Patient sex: M
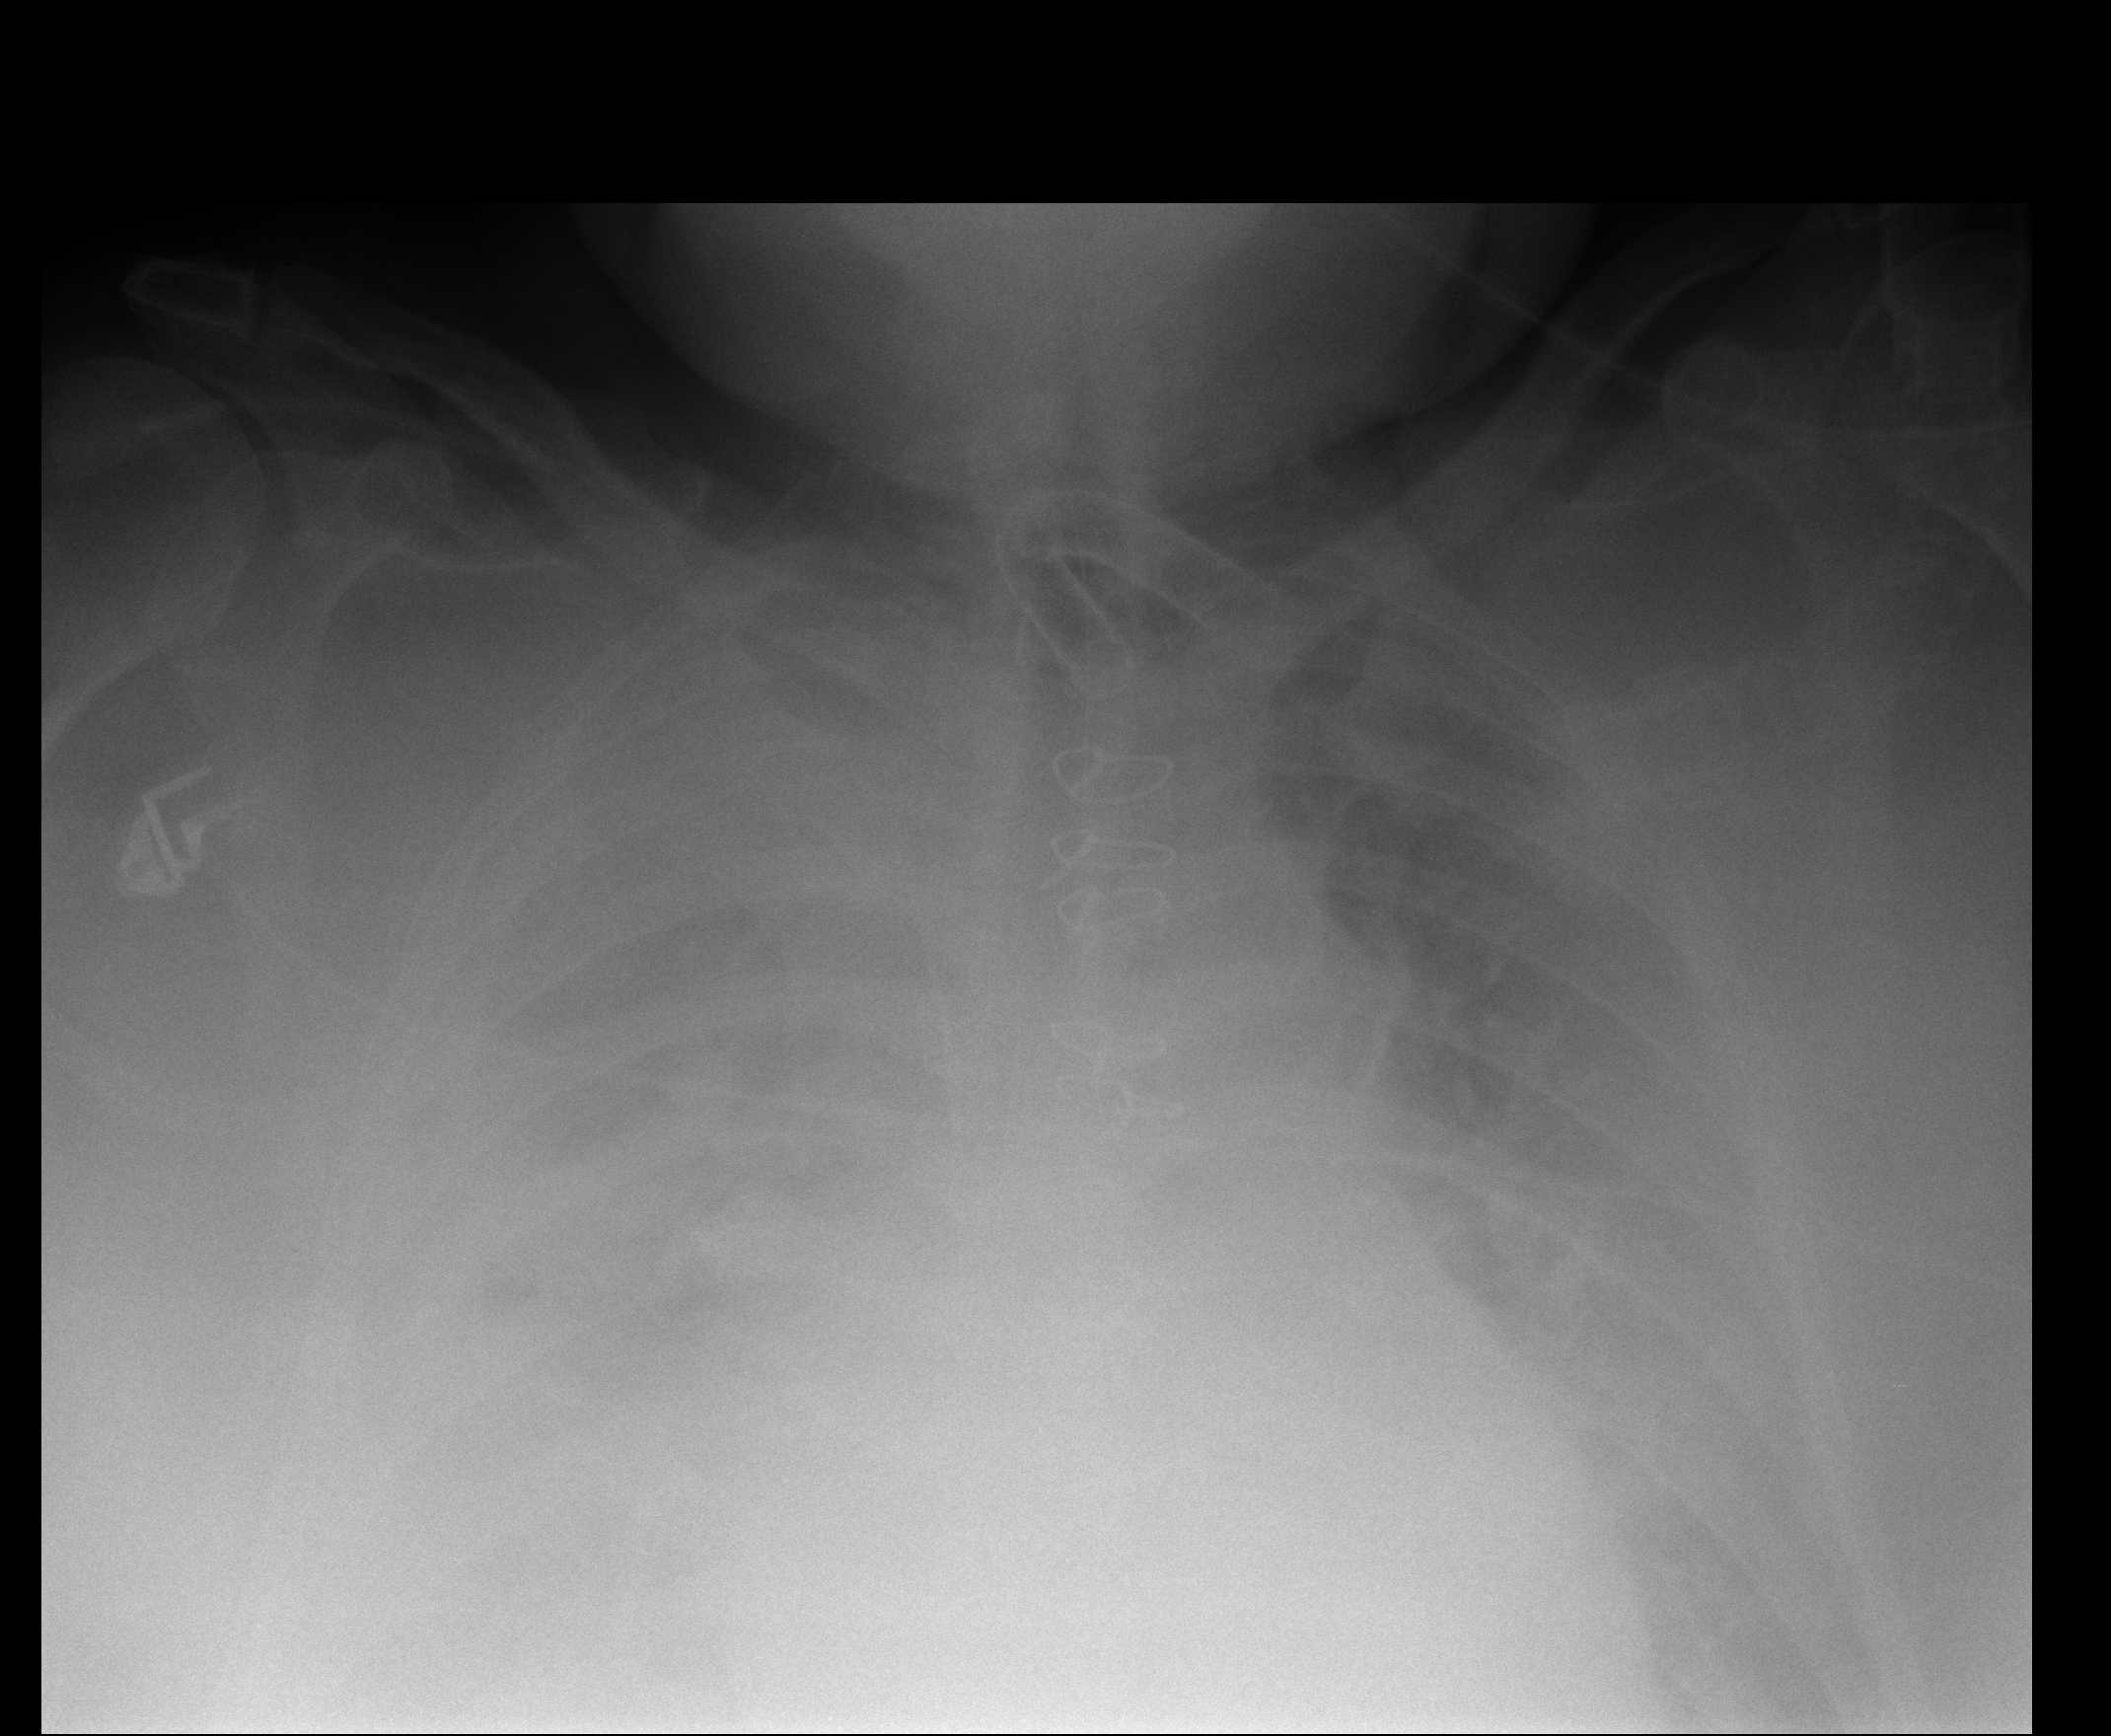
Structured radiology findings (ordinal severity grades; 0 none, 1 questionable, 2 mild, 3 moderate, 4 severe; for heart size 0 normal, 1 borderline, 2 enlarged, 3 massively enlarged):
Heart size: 2
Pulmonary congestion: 3
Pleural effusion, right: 3
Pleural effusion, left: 2
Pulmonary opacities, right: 0
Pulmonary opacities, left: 0
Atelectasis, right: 1
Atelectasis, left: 1